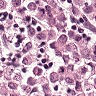
Metastatic tissue present: yes